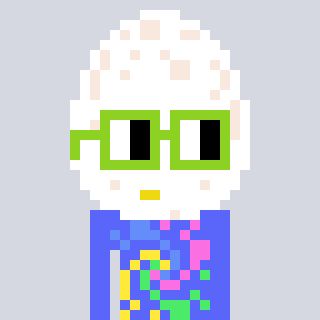
a pixel art character with square light green glasses, a egg-shaped head and a purple-colored body on a cool background